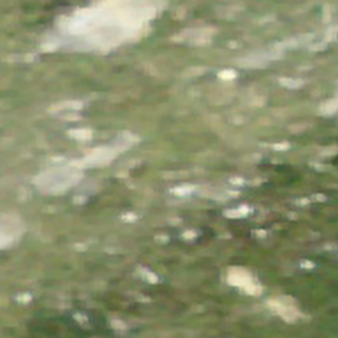
Label: other